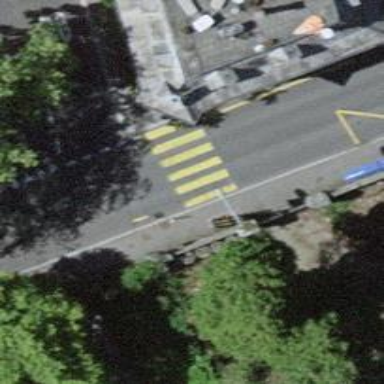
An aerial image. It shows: Uncontrolled zebra crossing with zebra markings.